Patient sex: M
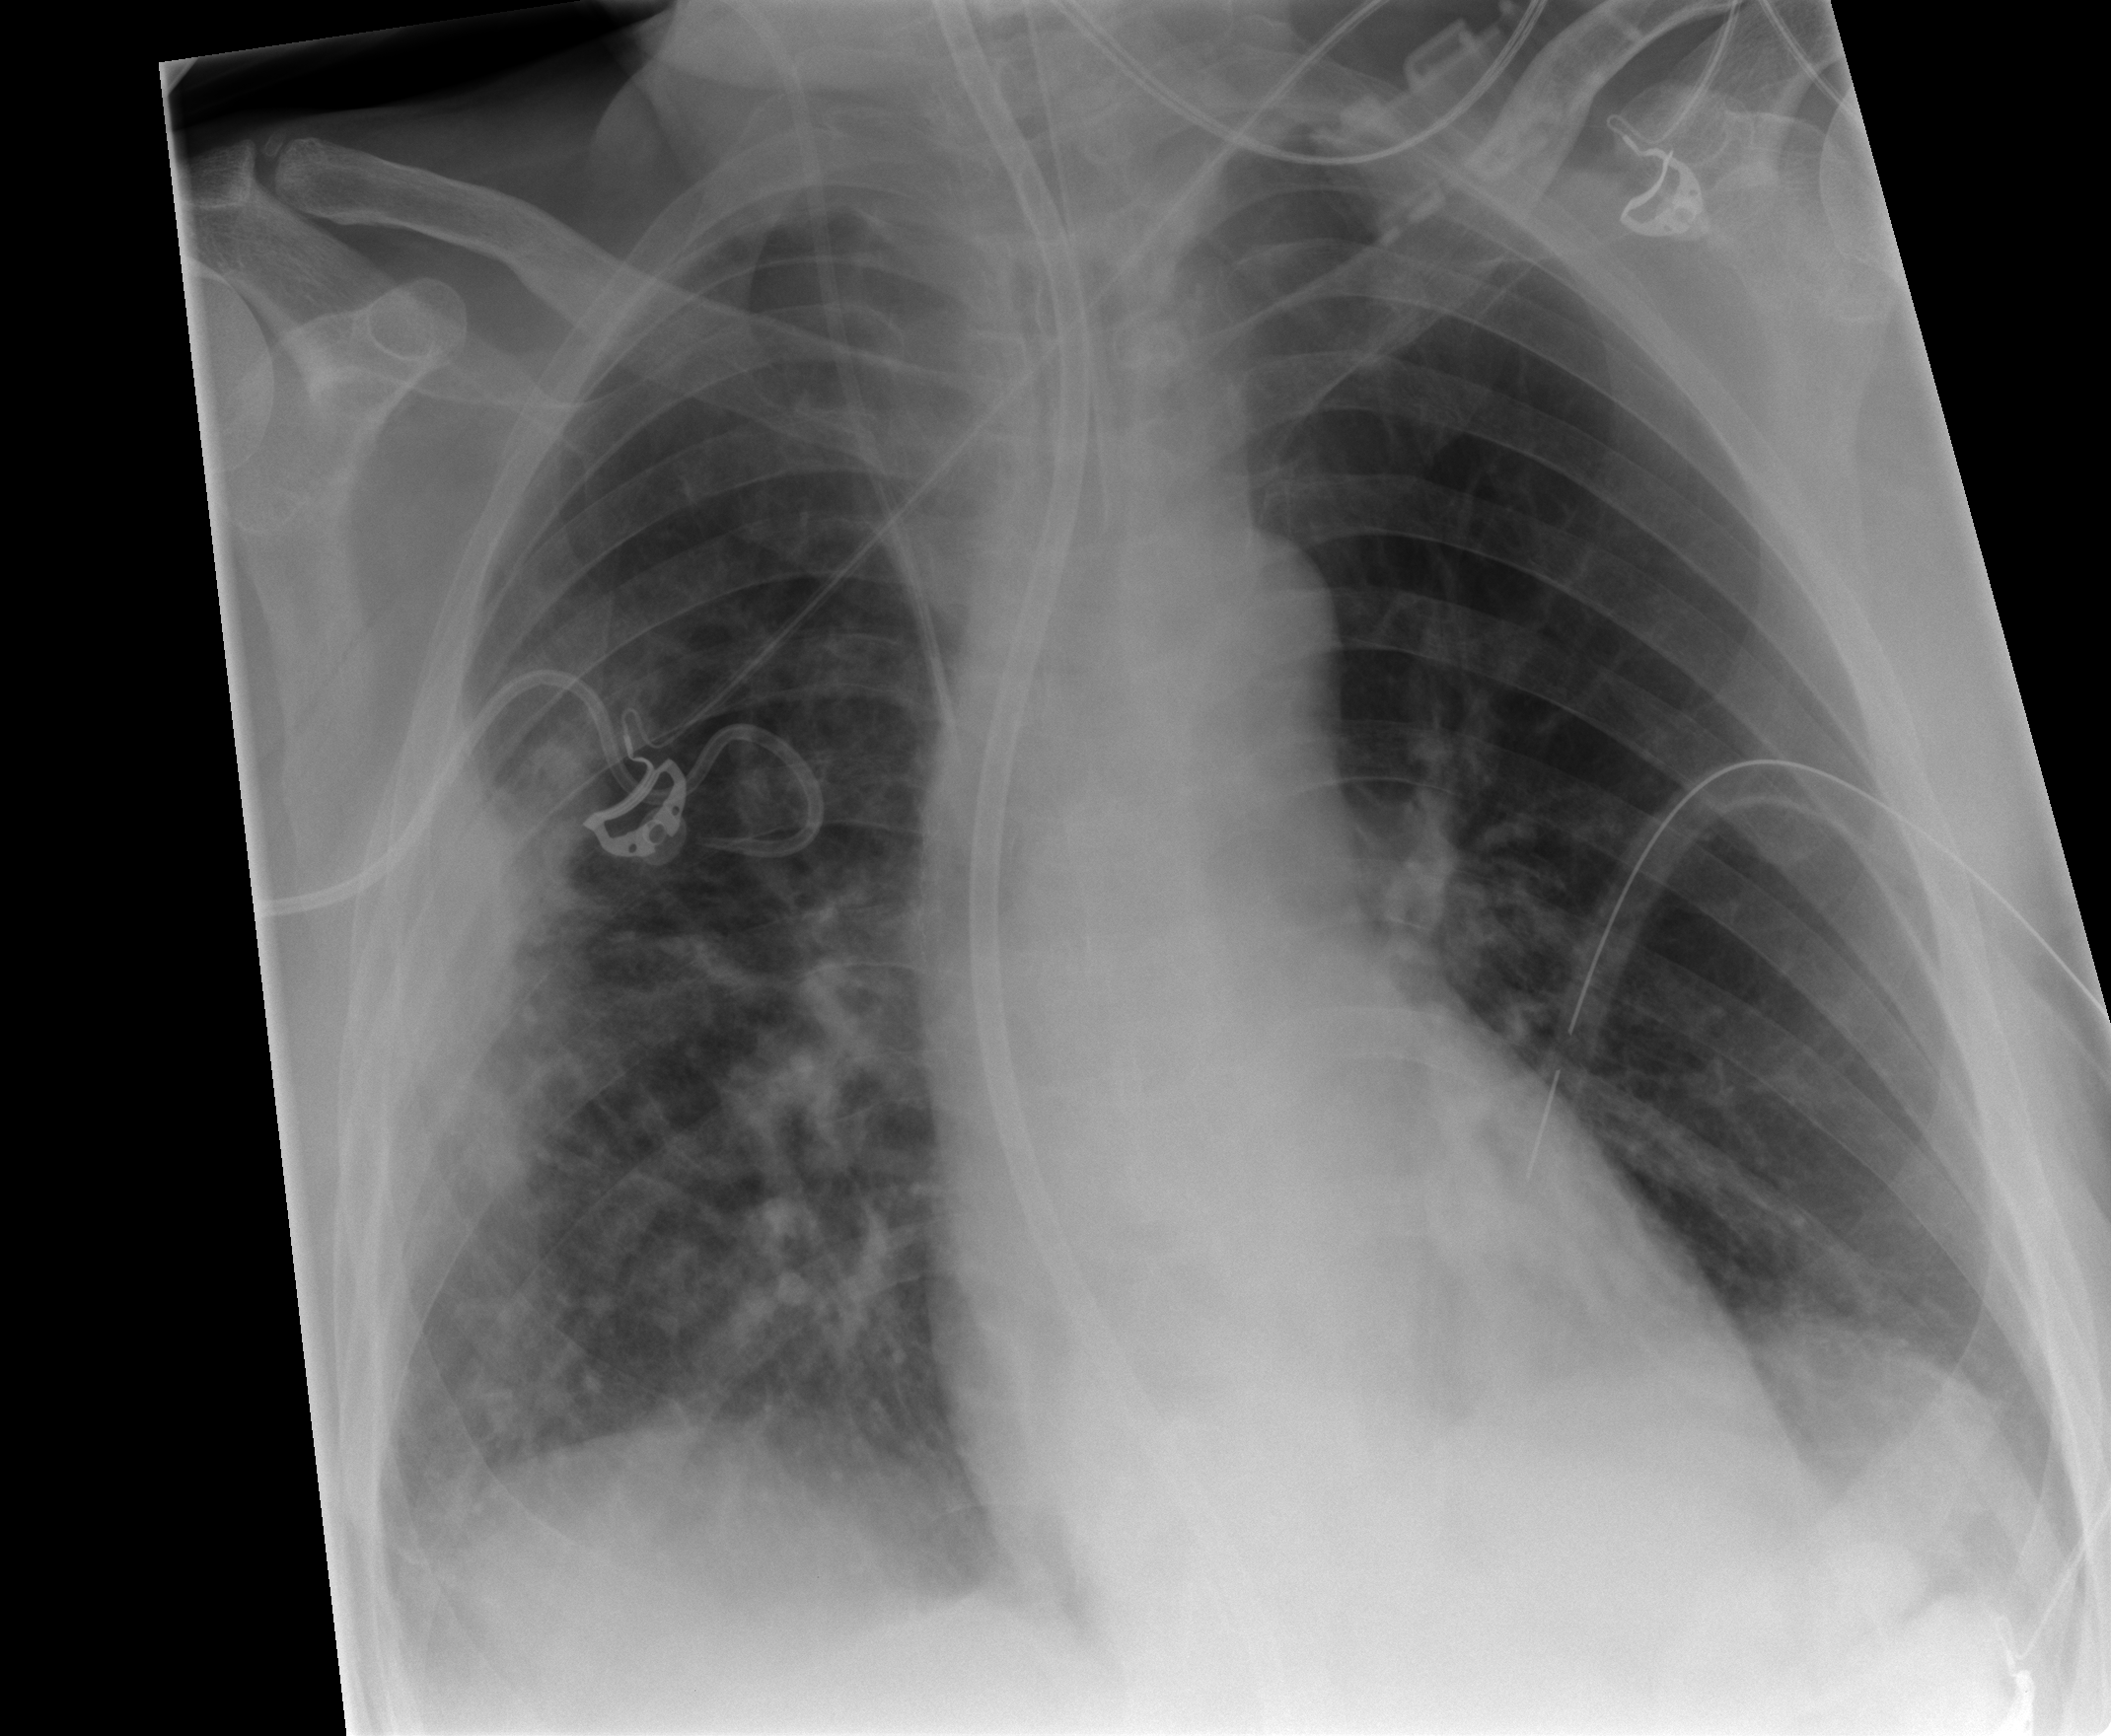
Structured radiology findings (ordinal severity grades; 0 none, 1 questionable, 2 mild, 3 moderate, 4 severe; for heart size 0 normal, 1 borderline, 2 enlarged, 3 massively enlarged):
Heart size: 0
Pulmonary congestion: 0
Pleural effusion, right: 2
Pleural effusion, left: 0
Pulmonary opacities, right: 2
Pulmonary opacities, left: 0
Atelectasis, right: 2
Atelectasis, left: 2